Aerial crown-view tile of a tropical tree (Barro Colorado Island, Panama), acquired 20250124:
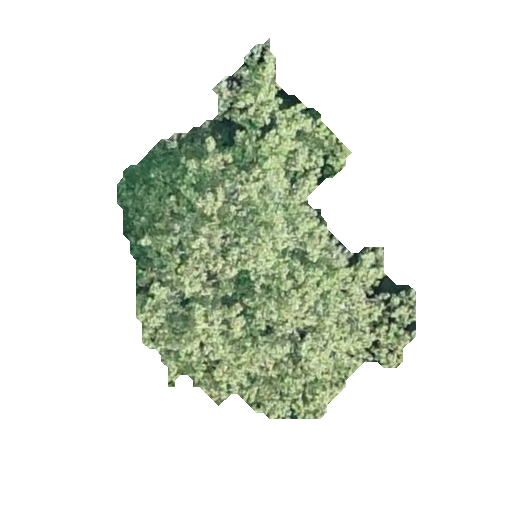
Species: Hieronyma alchorneoides
GBIF accepted scientific name: Hieronyma alchorneoides
Crown area: 97.508 m²